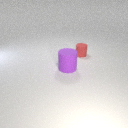
large purple rubber cylinder in front of small red rubber cylinder